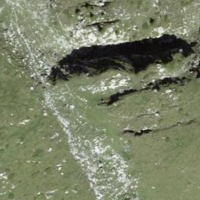
EUNIS habitat code: 23
Species observed at this site:
Gentianella campestris